Interaction volume radius: 5 \u00c5
Interaction volume height: 20 \u00c5
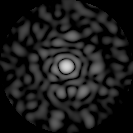
Disorder parameter: 0.8623